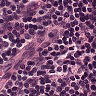
Metastatic tissue present: no